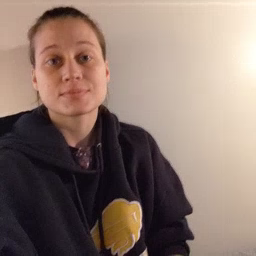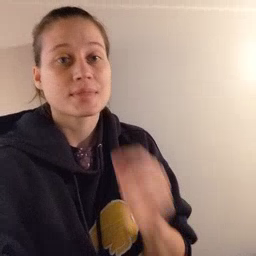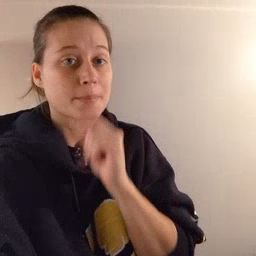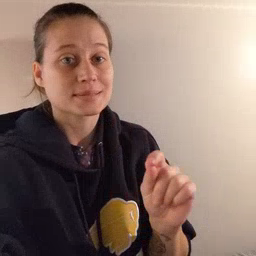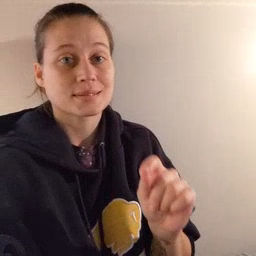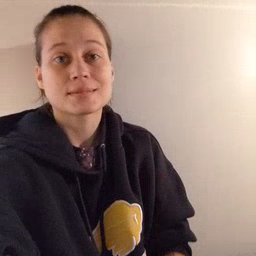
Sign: pencil